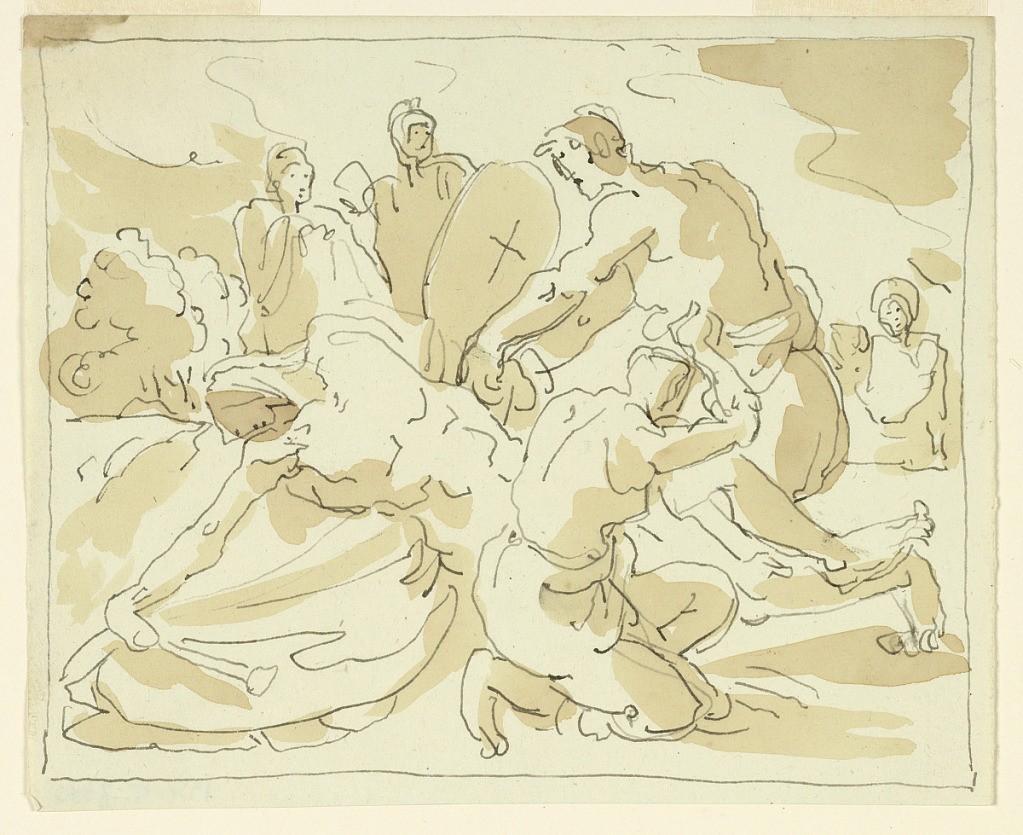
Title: Figures Mourning Over the Dead Christ
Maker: Fortunato Duranti, Italian, 1787 - 1863
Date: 1820-1857
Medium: Pen and brown ink, brush and brown wash on paper
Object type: Drawing
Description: Two half nude male figures bend over a dead man (possibly Christ). Three other figures in the background. Ink framing line.